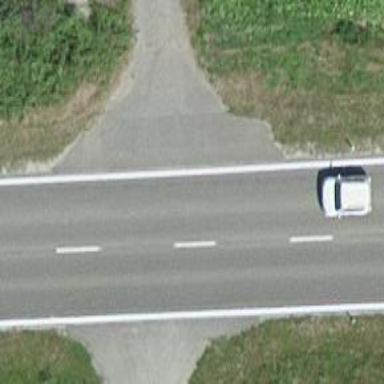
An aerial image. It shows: Primary road with asphalt surface.